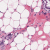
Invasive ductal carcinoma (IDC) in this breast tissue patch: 1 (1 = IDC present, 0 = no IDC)